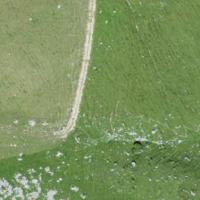
EUNIS habitat code: 26
Species observed at this site:
Traunsteinera globosa